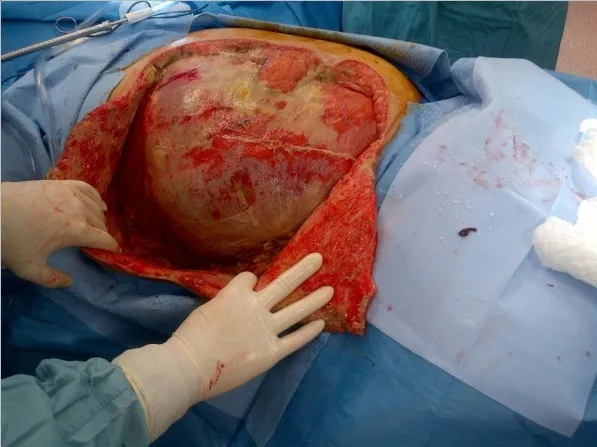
Intact transversus abdominus layer following resection of the external and internal oblique aponeuroses, rectus muscles, and a portion of the pectoralis muscle.
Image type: medical_photograph (other_medical_photograph)